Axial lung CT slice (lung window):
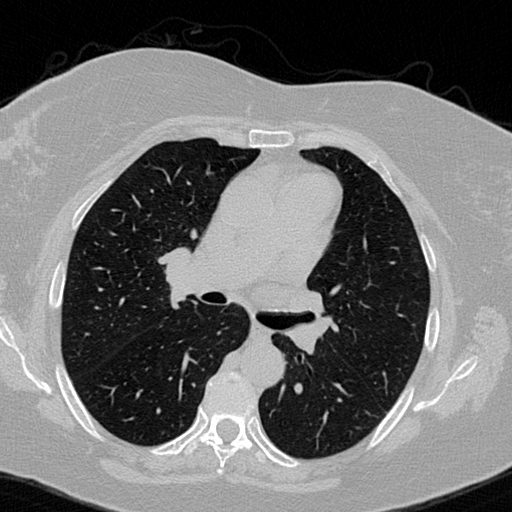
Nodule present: no